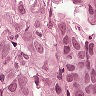
Metastatic tissue present: yes